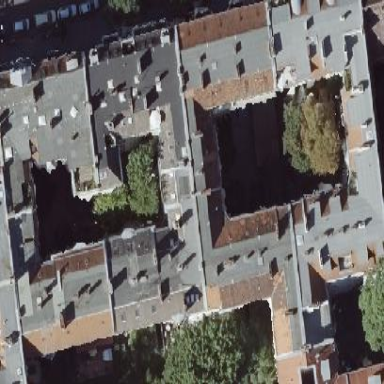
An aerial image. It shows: Unique apartment building with double saltbox roof shape.